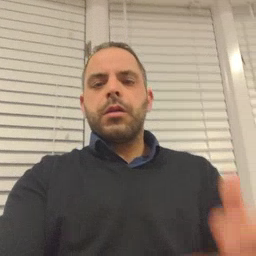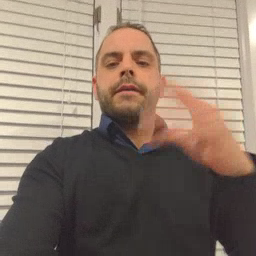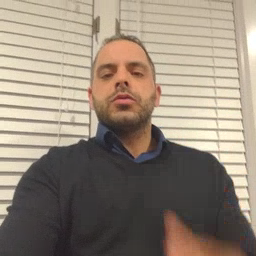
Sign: finish